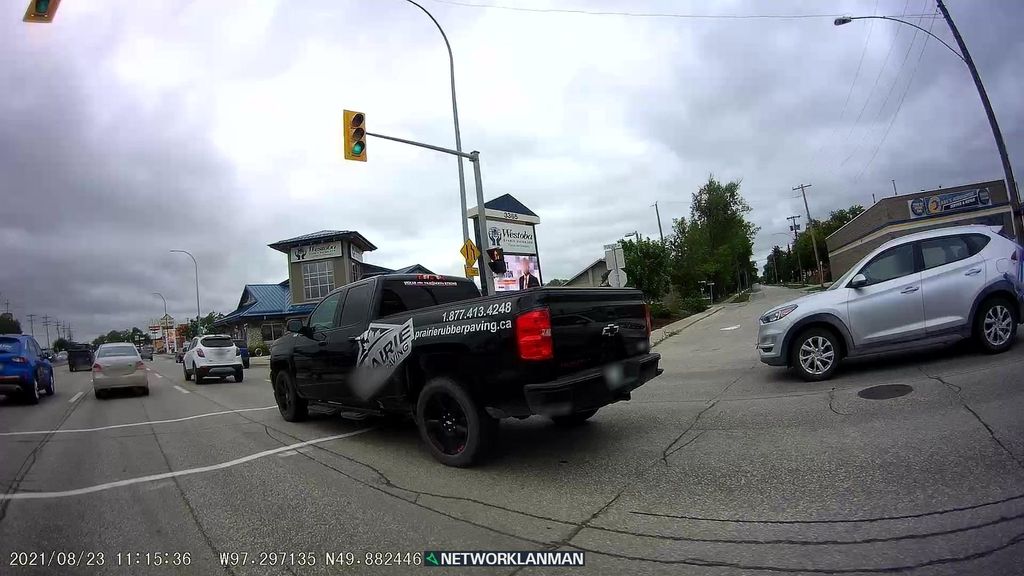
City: winnipeg